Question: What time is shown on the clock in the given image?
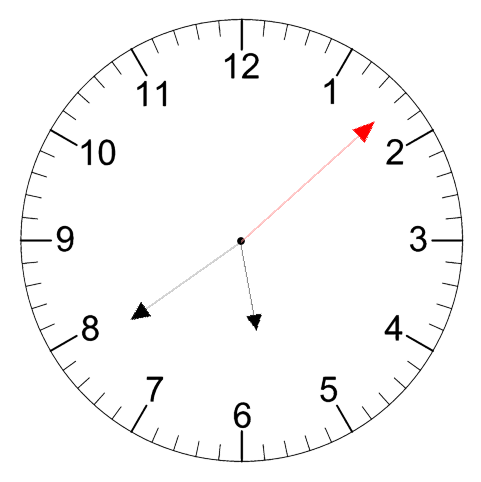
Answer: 05:39:08